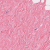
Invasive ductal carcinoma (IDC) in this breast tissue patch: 0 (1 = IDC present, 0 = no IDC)